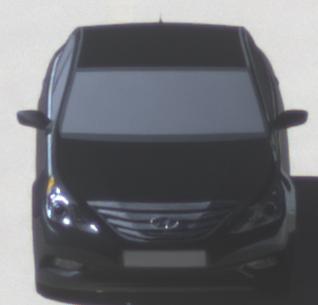
Make: Hyundai
Model: Sonata
Detailed model: Gen. 6 YF
Model produced from: 2009
Model produced until: 2016
Doors: 4
Color: black
Road condition: dry road
Daytime: morning or afternoon
Contrast: high contrast